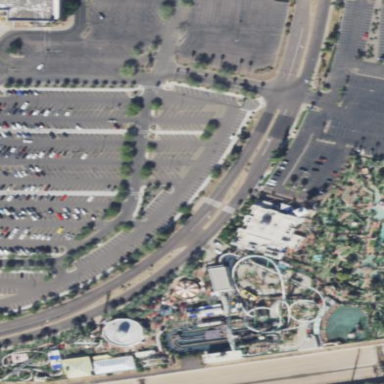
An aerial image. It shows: Theme park.